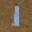
Label: 1